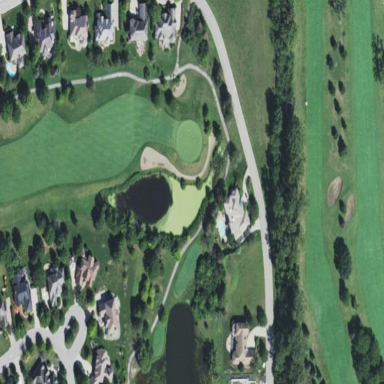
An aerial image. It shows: Grassy area designated as golf fairway.